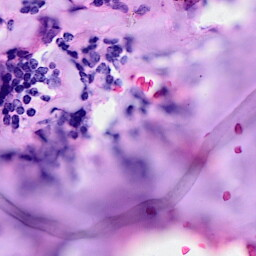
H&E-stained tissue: Breast